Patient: sex M, age 81
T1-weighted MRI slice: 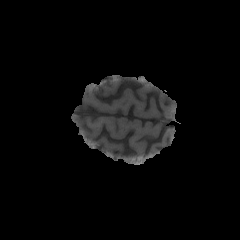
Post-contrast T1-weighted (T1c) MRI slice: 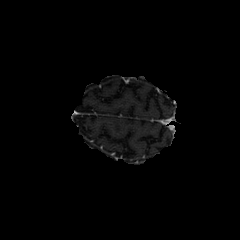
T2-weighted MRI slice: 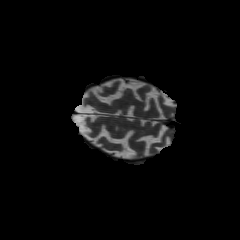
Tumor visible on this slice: no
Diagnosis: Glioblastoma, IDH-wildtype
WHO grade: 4